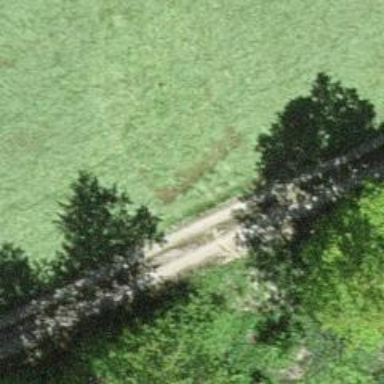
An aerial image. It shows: Compacted track with grade2 level.